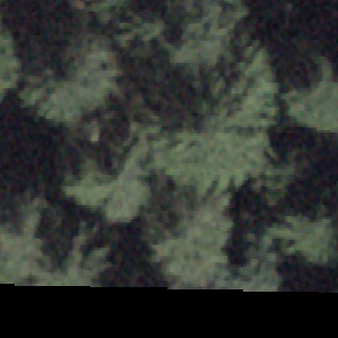
Label: other